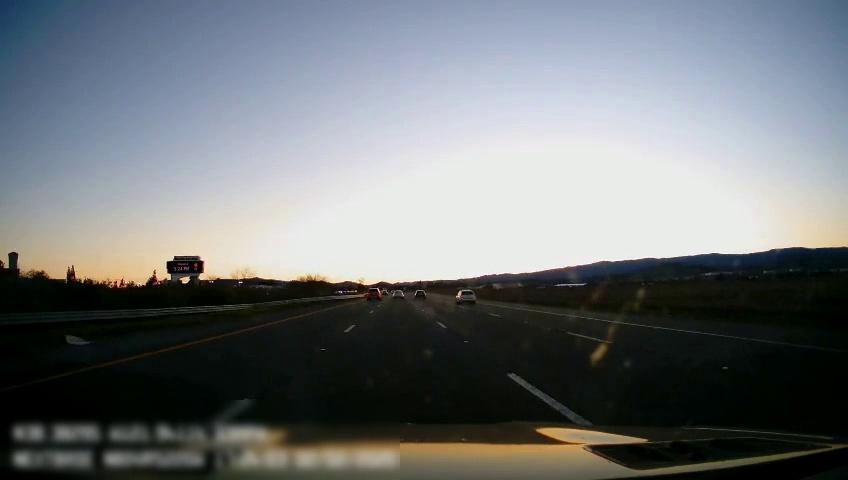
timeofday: Dusk/Dawn/Twilight
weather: Cloudy
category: Drivable Space
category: Vehicles | Car
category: Vehicles | Car
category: Vehicles | SUV
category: Vehicles | SUV
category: Lanes | Alternate Lane
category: Lanes | Current Lane
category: Lanes | Current Lane
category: Lanes | Alternate Lane
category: Lanes | Alternate Lane